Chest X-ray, AP view. Patient: 54 years old, sex M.
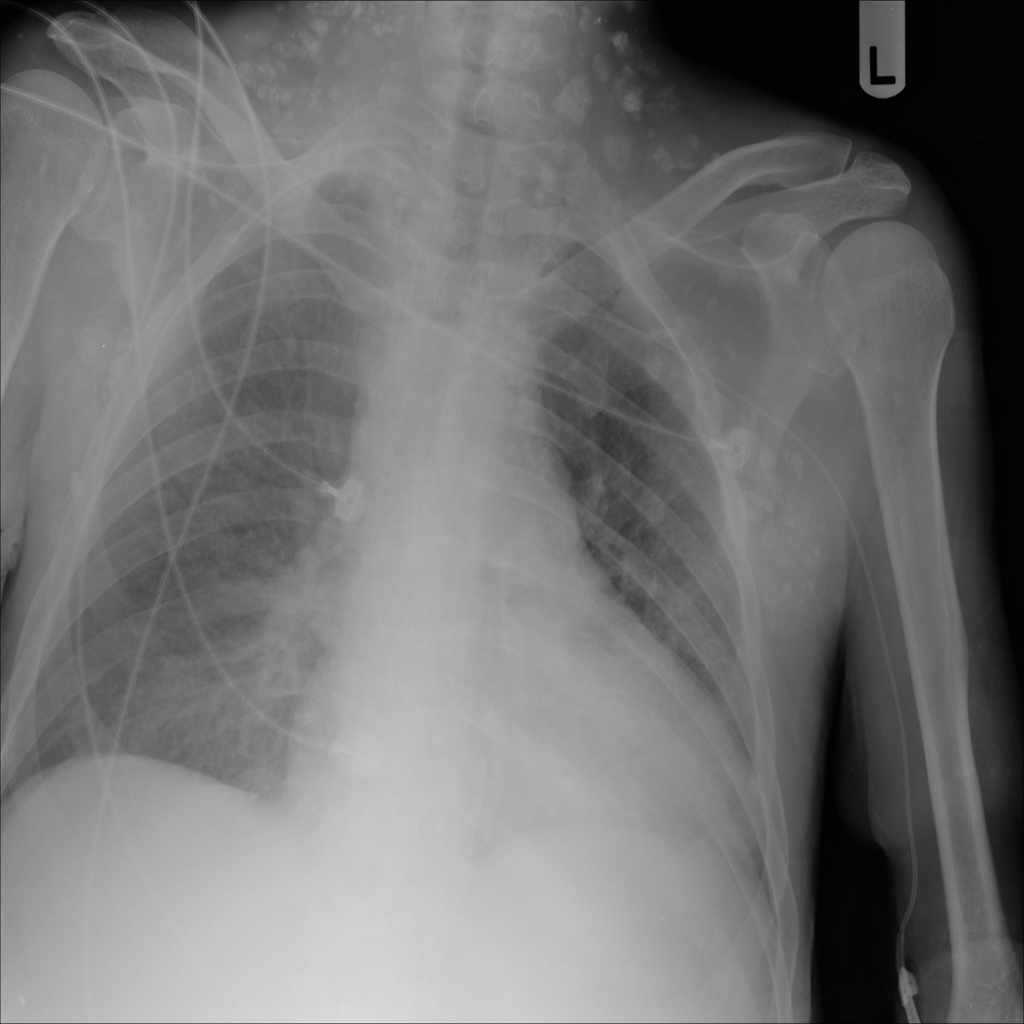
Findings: Nodule